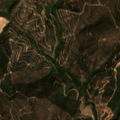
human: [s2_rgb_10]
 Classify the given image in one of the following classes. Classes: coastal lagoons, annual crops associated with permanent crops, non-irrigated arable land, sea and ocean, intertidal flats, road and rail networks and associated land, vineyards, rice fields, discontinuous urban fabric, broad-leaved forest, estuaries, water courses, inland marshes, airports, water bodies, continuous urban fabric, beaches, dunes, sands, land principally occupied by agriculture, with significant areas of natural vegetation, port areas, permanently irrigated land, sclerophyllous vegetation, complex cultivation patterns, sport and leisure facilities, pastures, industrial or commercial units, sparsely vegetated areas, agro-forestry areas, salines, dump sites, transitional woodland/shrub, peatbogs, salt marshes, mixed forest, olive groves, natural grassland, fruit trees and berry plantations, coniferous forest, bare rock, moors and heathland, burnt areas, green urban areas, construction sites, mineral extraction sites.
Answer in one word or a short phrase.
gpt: broad-leaved forest, sclerophyllous vegetation, transitional woodland/shrub